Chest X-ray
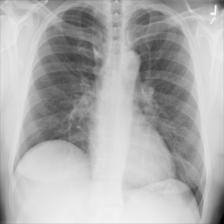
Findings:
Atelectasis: negative
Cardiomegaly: negative
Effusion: negative
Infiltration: negative
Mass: negative
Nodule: negative
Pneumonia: negative
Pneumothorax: negative
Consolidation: negative
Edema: negative
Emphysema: negative
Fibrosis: negative
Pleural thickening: negative
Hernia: negative